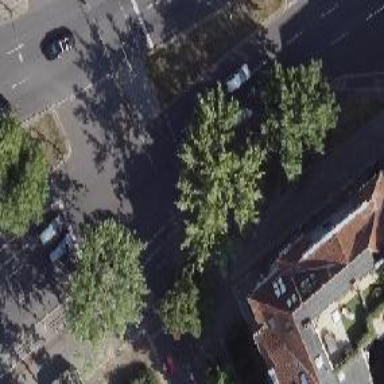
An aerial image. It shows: Primary highway with asphalt surface. There are tracks for cycling on the right and no sidewalks.